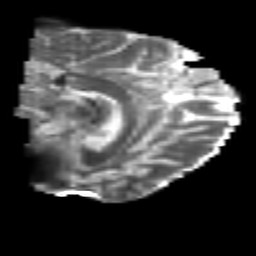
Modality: T2w
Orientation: sagittal
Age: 27
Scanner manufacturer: philips
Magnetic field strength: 3 T
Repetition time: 8.6 s
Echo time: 0.127 s